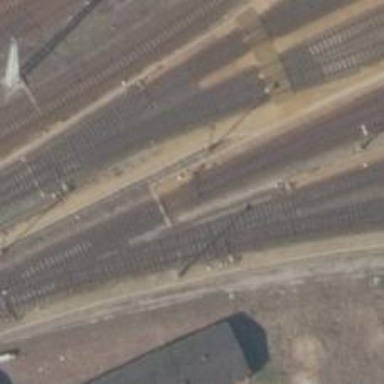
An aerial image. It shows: Railway yard used for servicing trains.